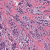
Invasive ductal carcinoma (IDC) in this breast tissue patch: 1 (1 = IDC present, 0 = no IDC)